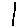
Label: line